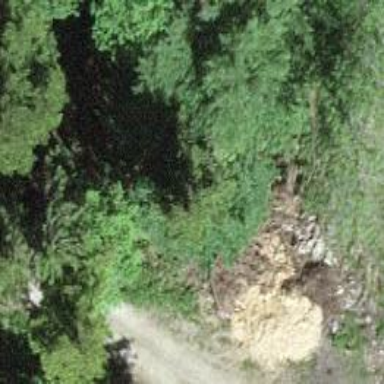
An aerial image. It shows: Culvert tunnel.